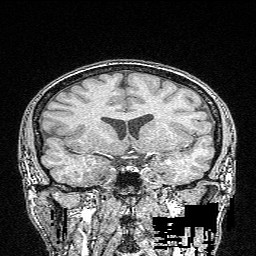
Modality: FLASH
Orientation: sagittal
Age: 25
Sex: male